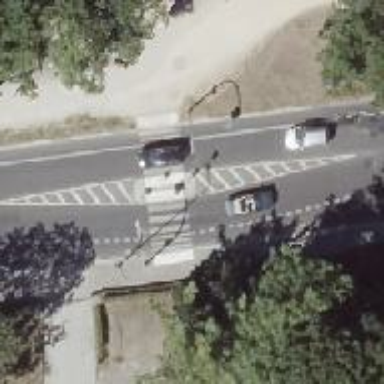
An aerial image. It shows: Uncontrolled zebra crossing with central island.